Question: Every time I submit the form of my website,It only create a new ID.But all other value is empty, what should I do?

'''
<?php
error_reporting(E_ALL);ini_set('display_errors',1);
$servername = "localhost";
$username = "seamaszhou";
$password = "123456";
$dbname = "guest";
$conn = new PDO("mysql:host=$servername;dbname=$dbname", $username,
$password);
// set the PDO error mode to exception
$conn->setAttribute(PDO::ATTR_ERRMODE, PDO::ERRMODE_EXCEPTION);
// prepare sql and bind parameters
$stmt = $conn->prepare("INSERT INTO guest
(guestName,guestEmail,guestContent)
VALUES (:guestName, :guestEmail, :guestContent)");
$stmt->bindParam(':guestName', $guestName);
$stmt->bindParam(':guestEmail', $guestEmail);
$stmt->bindParam(':guestContent', $guestContent);
// insert a row
$guestName = "$guestName";
$guestContent = "$guestContent";
$guestEmail = "$guestEmail";
$stmt->execute();
?>
'''
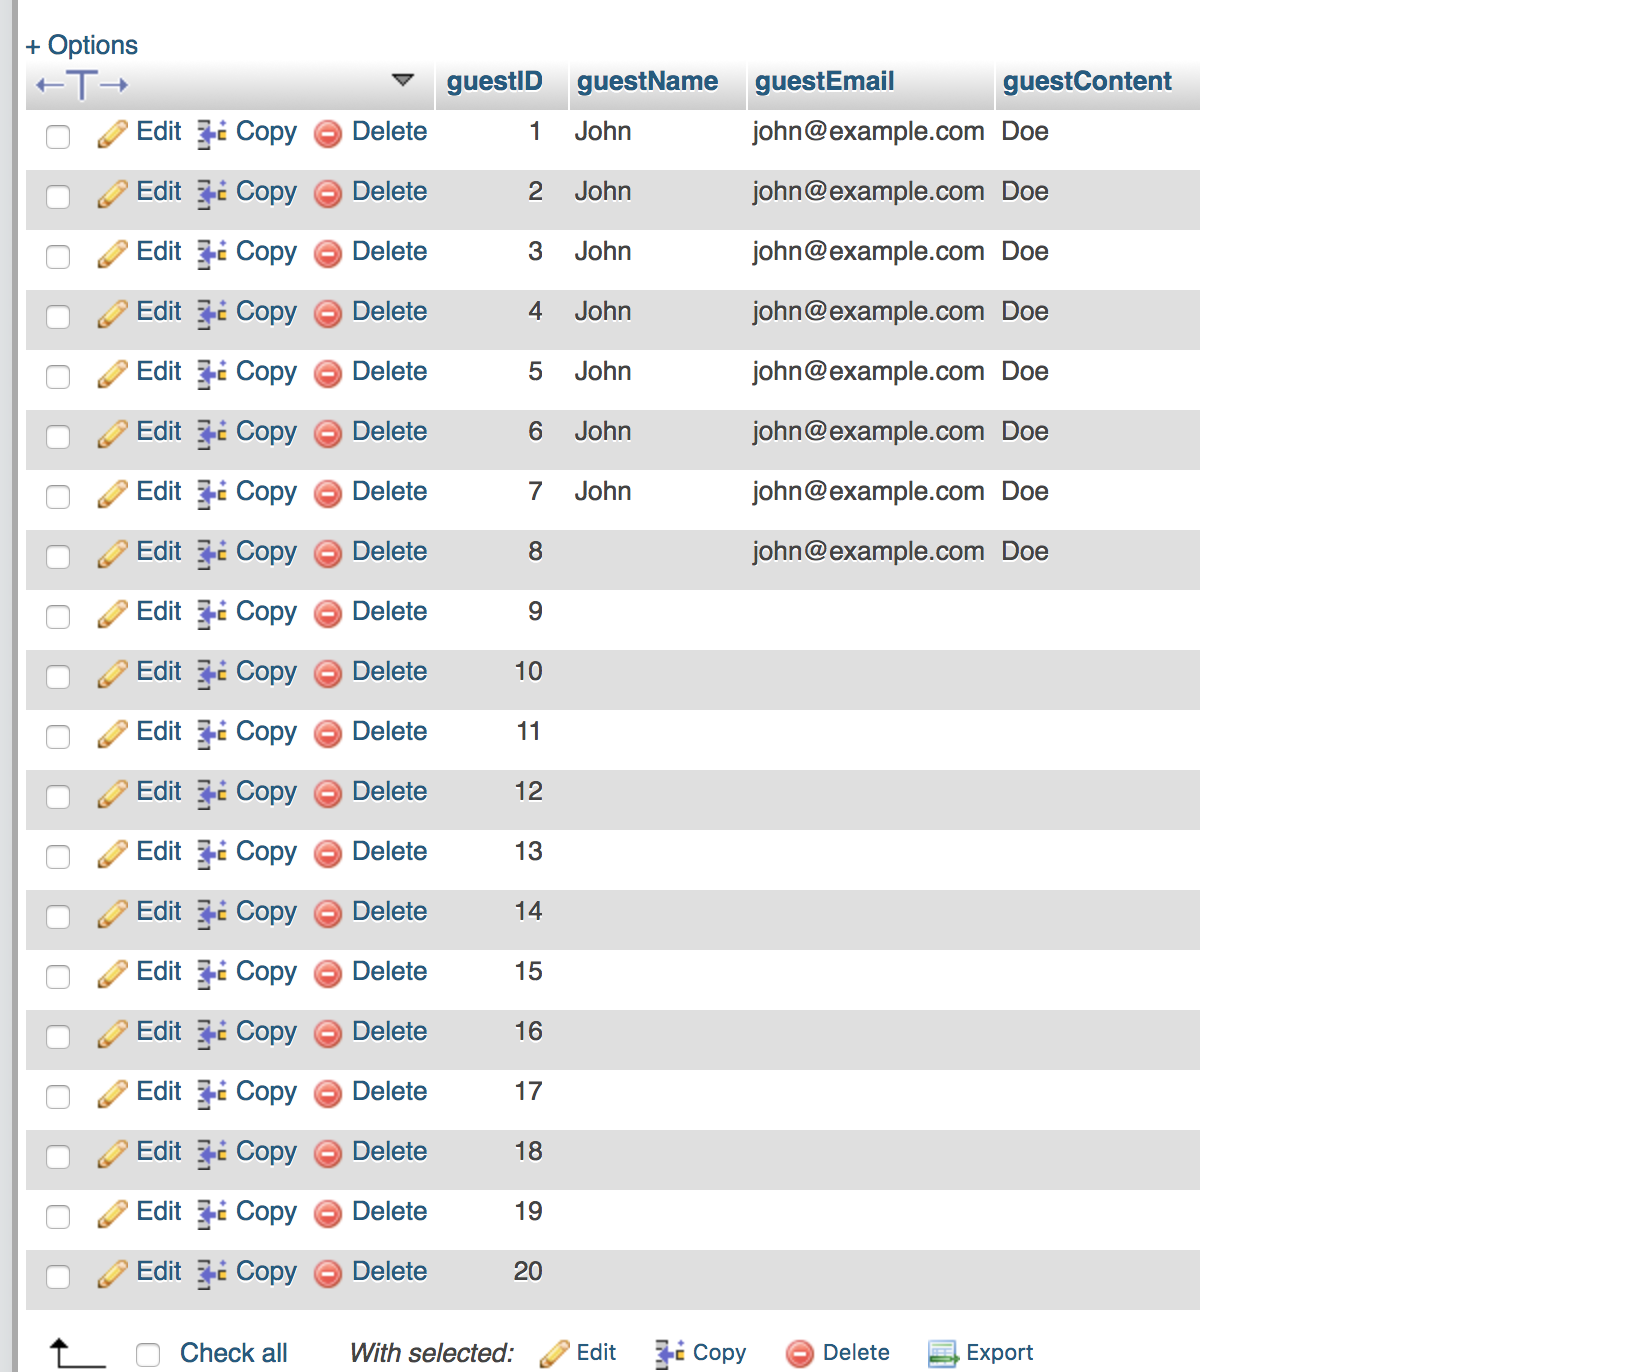
Answer: Because you're not setting any values. When you do this:
'''
$guestName = "$guestName";
'''
The variable '$guestName' gets set to a string containing the current value of the variable '$guestName'. Since it doesn't contain anything, you're just setting it to an empty string.
Use actual values. For example:
'''
$guestName = "Some name";
'''
Or, if you literally wanted that variable name as a string, use single-quotes so it doesn't get interpreted as a variable:
'''
$guestName = '$guestName';
'''